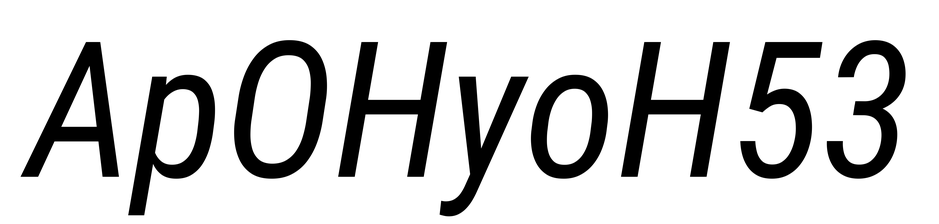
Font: Roboto-Italic_Condensed_Italic